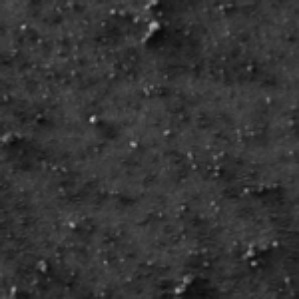
Label: frost